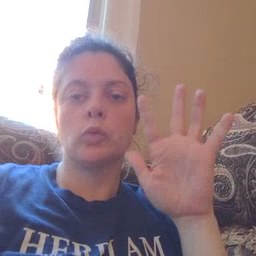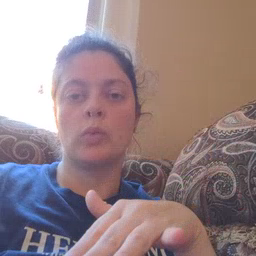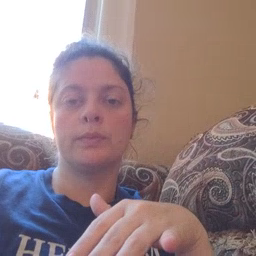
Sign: snow